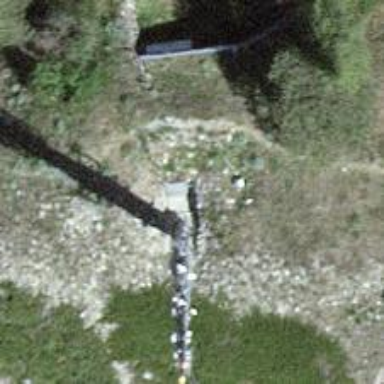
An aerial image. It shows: Man-made mast used for communication purposes.